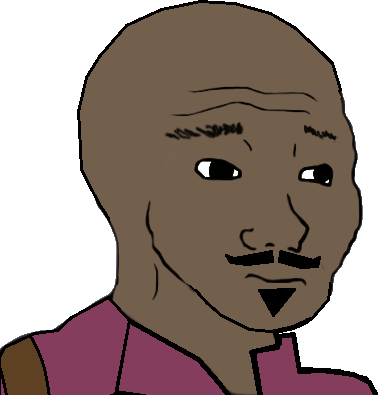
Label: 5_Blackjak